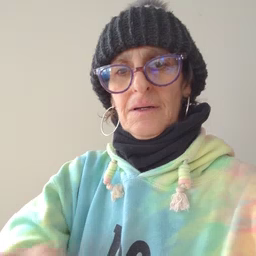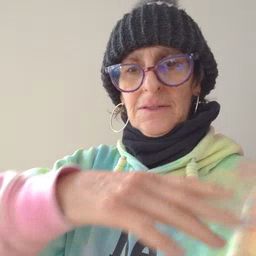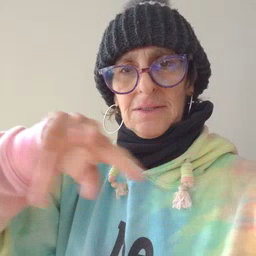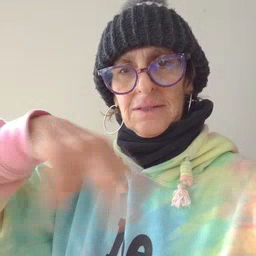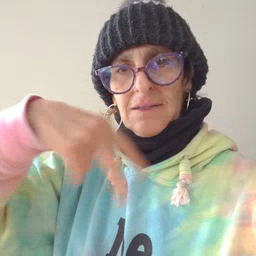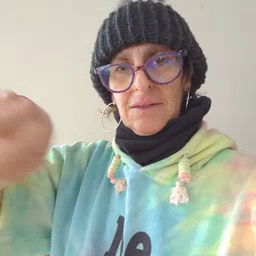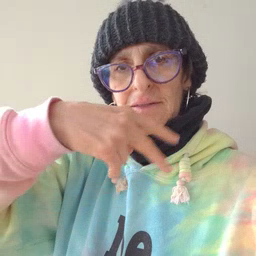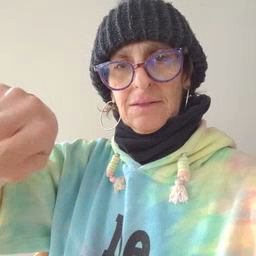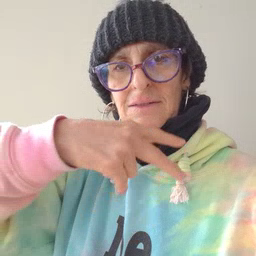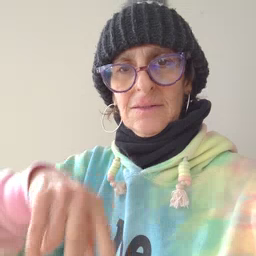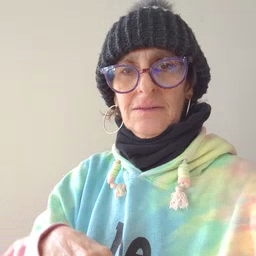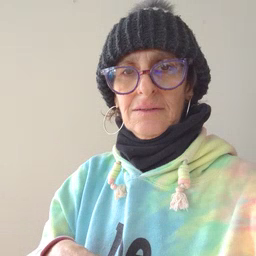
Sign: dance